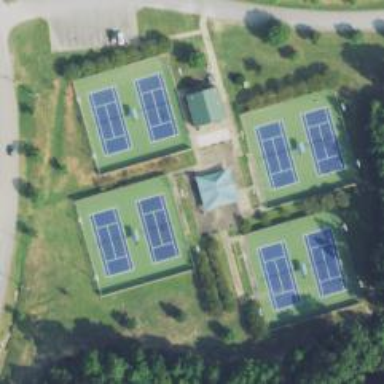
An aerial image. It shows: Sports center with tennis facility.